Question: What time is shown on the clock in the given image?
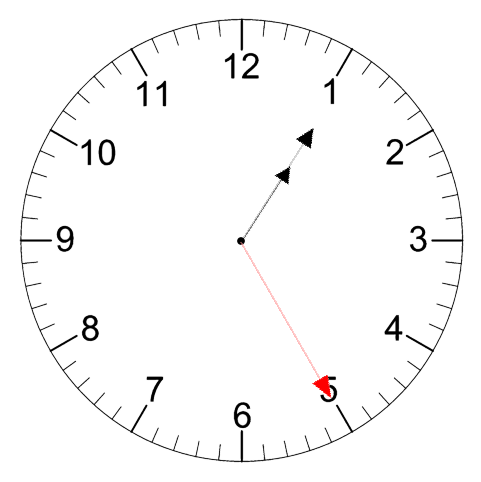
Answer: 01:05:25